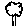
Label: tree